Field crop: maize
Growth stage: 1
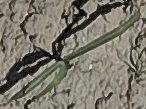
Species: sorghum